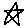
Label: star